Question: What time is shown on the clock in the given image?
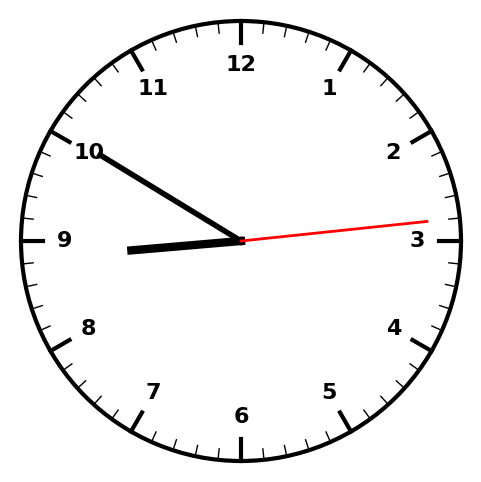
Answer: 08:50:14